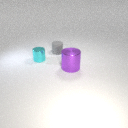
large purple metal cylinder in front of small gray rubber cylinder